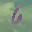
Label: 6